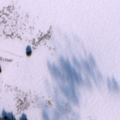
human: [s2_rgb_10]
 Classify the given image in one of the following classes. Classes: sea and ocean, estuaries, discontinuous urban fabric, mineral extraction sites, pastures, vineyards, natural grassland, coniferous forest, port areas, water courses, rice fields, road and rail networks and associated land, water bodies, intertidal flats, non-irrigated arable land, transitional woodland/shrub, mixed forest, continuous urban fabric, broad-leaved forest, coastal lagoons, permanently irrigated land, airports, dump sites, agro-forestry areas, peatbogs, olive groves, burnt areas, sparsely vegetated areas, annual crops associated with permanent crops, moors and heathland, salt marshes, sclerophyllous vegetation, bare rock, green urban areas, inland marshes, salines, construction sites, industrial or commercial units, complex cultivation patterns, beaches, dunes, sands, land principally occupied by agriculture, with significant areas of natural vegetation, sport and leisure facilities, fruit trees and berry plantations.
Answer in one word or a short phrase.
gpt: coniferous forest, mixed forest, water bodies